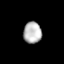
Tissue: lung
Cell type: Others
Senescence score: 0.2344
Nuclear area (px): 383
Mean DAPI intensity: 182.802